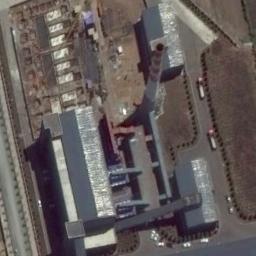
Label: thermal_power_station